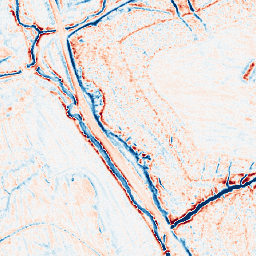
Category: edge_preserving
Decomposition family: anisotropic_diffusion
Decomposition parameters: iterations: 10
kappa: 50
gamma: 0.2
Upsampling method: nearest
Upsampling parameters: scale: 2
Upsampling scale: 2